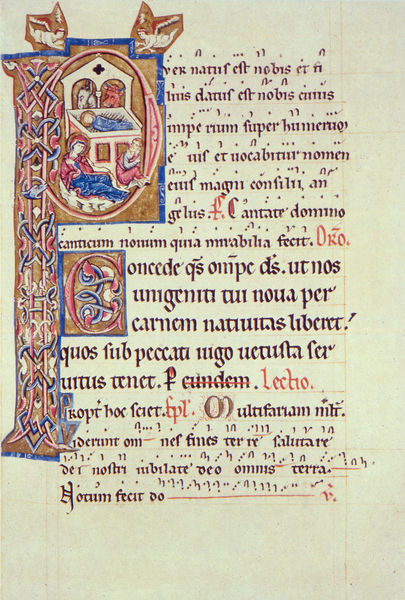
Titel: Missale des Dompropsts Johannes Zemeke (Semeko)
Institution: Halberstadt, Domschatz, Dommuseum
Schlagwörter: blau, weiß, braun, bunt, fenster, frau, schwarz, säulen, zeichnung, haus, rot, muster, ornament, bibel, bild, kirche, gold, familie, kind, blatt, esel, engel, schrift, papier, noten, farbe, kuh, rind, lesen, ornamente, verzierung, bögen, buch, kreuz, druck, seite, text, buchstaben, initiale, buchseite, heiligenschein, christus, jesus, stall, maria, ochse, stier, lied, josef, geburt, krippe, ochs, latein, deo, wörter, buchmalerei, anfangsbuchstabe, korrektur, stal, quos, e, p, f, c, tisch#, stiert, tenet, lection, goldmatrikel, goldrotblau, missile, oro, genurt